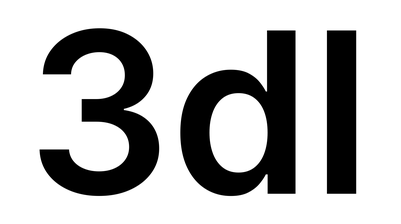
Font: Inter_SemiBold